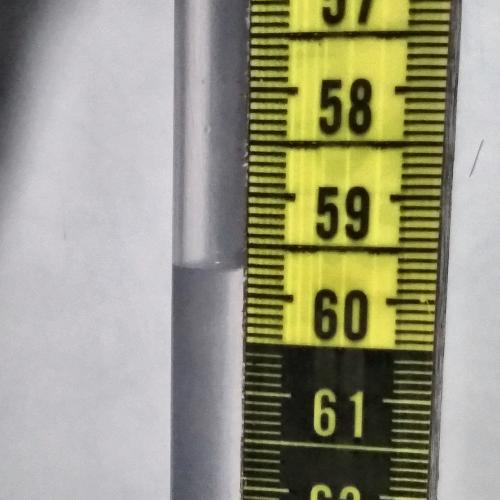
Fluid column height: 59.7 cm